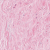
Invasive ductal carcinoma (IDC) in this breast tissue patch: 0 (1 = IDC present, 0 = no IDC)